Question: Some time ago I had a problem with Uploadify plugin for which I did found a solution described in this <URL>.
The problem in that question was substantially due to the fact that Uploadify uses a flash plugin and the flash plugin does not share the authentication cookie with the server-side code.
The solution was to use a custom version of the Authorize attribute (the code was published within that answer).
The attribute [TokenizedAuthorize] was placed on the controller class as follow
'''
[TokenizedAuthorize]
[CheckForActiveService]
public partial class DocumentController : BaseController
{
}
'''
Some days ago I have added the '<%: Html.AntiForgeryToken() %>' inside the form and the
'[ValidateAntiForgeryToken]' to the action method as in the following sample:
'''
[HttpPost]
[ValidateAntiForgeryToken]
public virtual ActionResult Upload( HttpPostedFileBase fileData ) {
}
'''
Anyway I am not anymore able to upload files to the server. Using the debugger I have been able to check that after the last line in the 'TokenizedAuthorize' code
'''
return base.AuthorizeCore( httpContext );
'''
I get an exception handled by Elmah that says
'''
System.Web.Mvc.HttpAntiForgeryException: invalid or not specified anti forgery token
in System.Web.Mvc.ValidateAntiForgeryTokenAttribute.OnAuthorization(AuthorizationContext filterContext)
in System.Web.Mvc.ControllerActionInvoker.InvokeAuthorizationFilters(ControllerContext controllerContext, IList'1 filters, ActionDescriptor actionDescriptor)
in System.Web.Mvc.ControllerActionInvoker.InvokeAction(ControllerContext controllerContext, String actionName)
'''
This exception seems to confirm that the '[ValidateAntiForgeryToken]' attribute is being called... but I cant understand where is the issue with my code.
Any help?
:
Using the debugger I have checked the value of the '__RequestVerificationToken' form parameter and, as you can see, it is correctly populated with the value from '<%: Html.AntiForgeryToken() %>'

:
I can also confirm that if I comment the '[ValidateAntiForgeryToken]' on the Post Action
everything works as expected
:
As the post function is an ajax call done by the uploadify plugin the AntiForgeryToken is added to the post parameters using a small js function as in the following code
'''
$('#fileInput').uploadify({
//other uploadify parameters removed for brevity
scriptData: AddAntiForgeryToken({ AuthenticationToken: auth }),
});
'''
where 'AddAntiForgeryToken()' is a javascript function defined in my master page to support all the ajax post to the server
'''
<%-- used for ajax in AddAntiForgeryToken() --%>
<form id="__AjaxAntiForgeryForm" action="#" method="post">
<%: Html.AntiForgeryToken() %>
</form>
// Encapsulate the Anti Forgery Token fetching
AddAntiForgeryToken = function (data) {
data.__RequestVerificationToken = $('#__AjaxAntiForgeryForm input[name=__RequestVerificationToken]').val();
return data;
};
'''
:
<URL> intuition is correct. The Uploadify script is not sending any cookie to the server and so the server cannot validate the AntiForgeryToken. How can I add the cookie inside the Uploadify scriptData section?
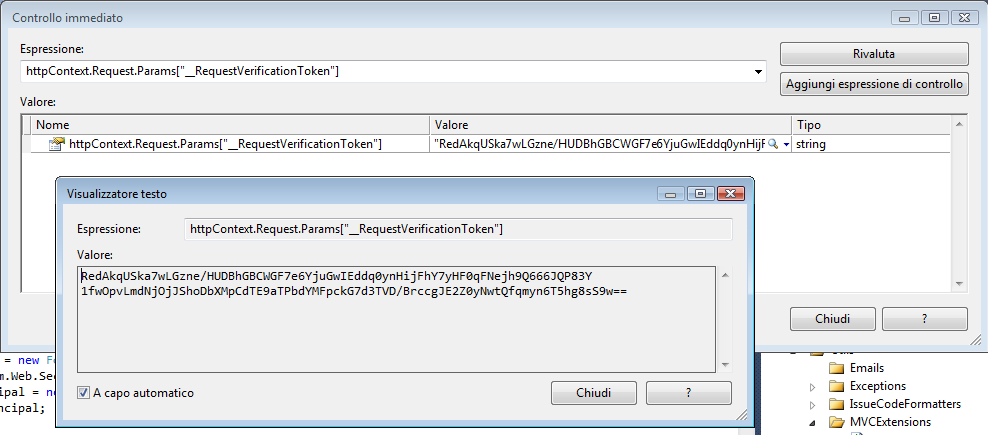
Answer: You must ensure that a cookie with the same value as the '__RequestVerificationToken' field is sent in the request. Normally this cookie is emitted by the 'Html.AntiforgeryToken()' and it must be done on the server because its value is encrypted with the server machine keys. If the request is performed by a Flash client I don't know whether it sends cookies. If this is not the case you will need to manually send it.
There's also something else that you should be aware of and which would throw the same exception although I don't think that it is applicable in your case but worth checking. When you use the 'Html.AntiforgeryToken()' helper if there's a logged in user his username is part if the emitted cookie. If you then try to POST to a controller action decorated with the '[ValidateAntiForgeryToken]' it will verify that the currently logged in user is the same as the one when the cookie was emitted and if it isn't it will throw this exception. So what I have seen is people using the 'Html.AntiforgeryToken()' to generate some html forms as an anonymous user and then using AJAX to log-in a user and once logged in the user submits the form - it will fail.